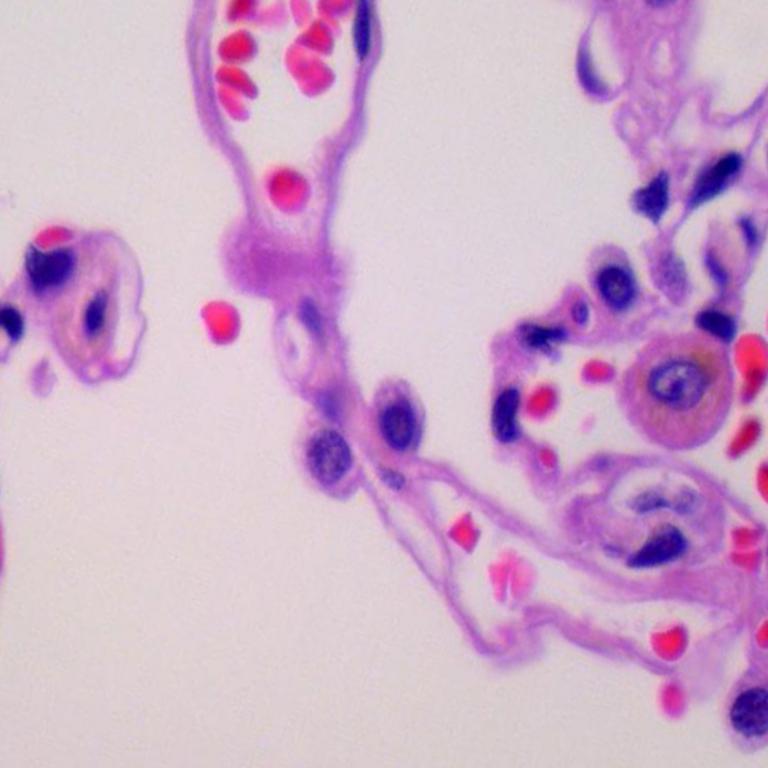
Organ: lung
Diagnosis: benign